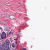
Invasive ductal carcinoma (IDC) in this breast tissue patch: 0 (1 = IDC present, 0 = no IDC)